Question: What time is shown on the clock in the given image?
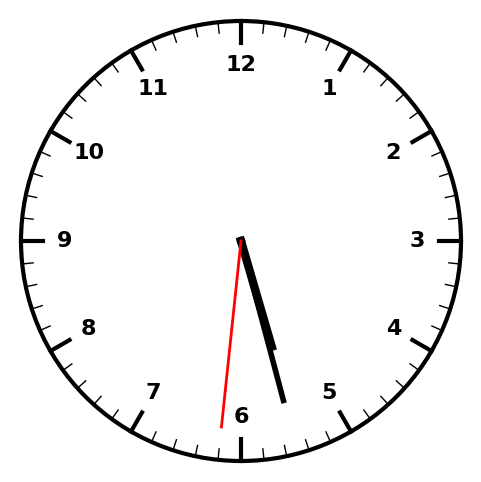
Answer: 05:27:31